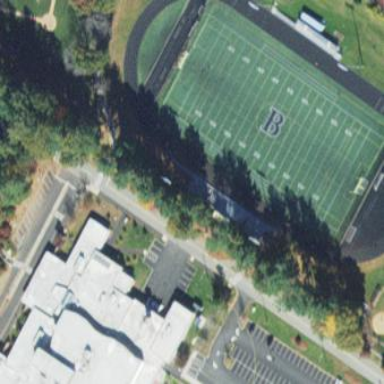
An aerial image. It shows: Pitch with artificial turf for American football and soccer activities.